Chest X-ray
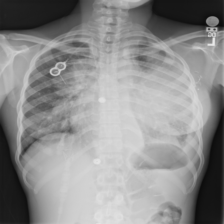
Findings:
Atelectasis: negative
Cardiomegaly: negative
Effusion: positive
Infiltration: negative
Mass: negative
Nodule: negative
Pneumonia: negative
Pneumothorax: negative
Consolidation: negative
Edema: negative
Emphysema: negative
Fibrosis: negative
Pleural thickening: negative
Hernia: negative